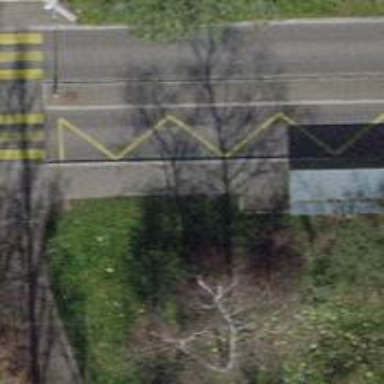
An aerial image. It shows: Bus stop with sheltered platform for public transport.